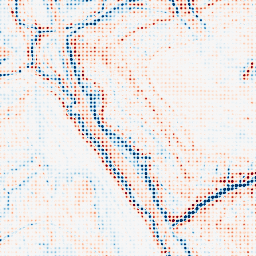
Category: edge_preserving
Decomposition family: bilateral
Decomposition parameters: d: 15
sigma_color: 100
sigma_space: 100
Upsampling method: sinc_hamming
Upsampling parameters: scale: 8
kernel_size: 4
Upsampling scale: 8